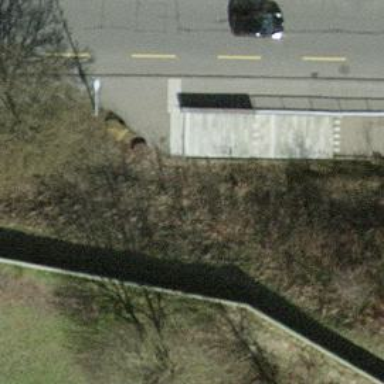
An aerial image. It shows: Set of steps on the road.